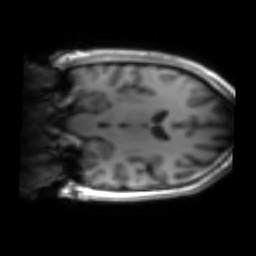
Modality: inplaneT1
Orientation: coronal
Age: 24
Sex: male
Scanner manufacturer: siemens
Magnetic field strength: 3 T
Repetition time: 1.2 s
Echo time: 0.00251 s